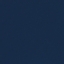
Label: SeaLake